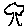
Label: tree